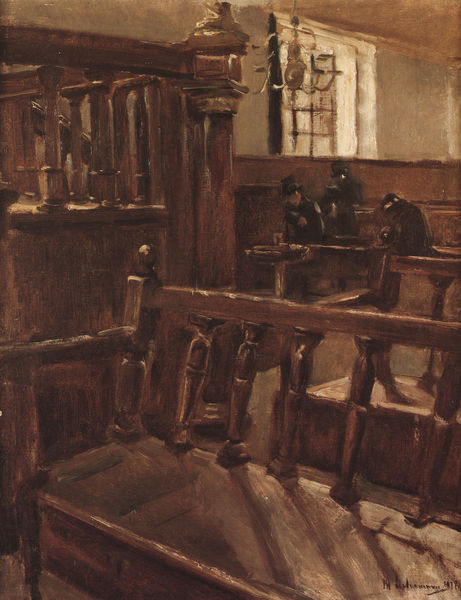
Titel: Synagoge in Amsterdam
Künstler: Max Liebermann
Institution: Privatbesitz
Schlagwörter: dunkel, gemälde, mann, schatten, frauen, impressionismus, menschen, ocker, braun, fenster, glas, hell, holz, hut, hüte, lampe, licht, männer, raum, schwarz, säulen, tisch, tische, zimmer, beige, herren, malerei, zylinder, anzug, gericht, kneipe, wand, innenraum, signatur, öl, gitter, kirche, pastos, sonne, realismus, decke, drei, innen, deutschland, düster, lehne, sitz, tribüne, leer, bank, besucher, empore, treppe, gestühl, detail, lesen, kronleuchter, leuchter, lüster, geländer, menzel, stube, lichteinfall, still, halle, wände, gemalt, sprossen, balustrade, beten, liebermann, bänke, kerzenleuchter, kirchenbank, kirchenbänke, gefängnis, leibl, kanzel, schreiben, picasso, treppengeländer, stumpf, gläubige, gasthaus, kirhce, taufbecken, baluster, gebäugt, sall, beter, gerichtssaal, lanpe, hloz, gebude, innere, holzbäke, tribune, anzug hüte, innern eines hauses, 3 peroenen mit hut, fenster lichtdurchflutet, helle wand, gerischt, menner